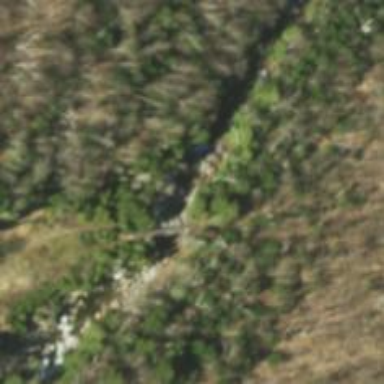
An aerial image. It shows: Path crossing suspension bridge with excellent trail visibility.